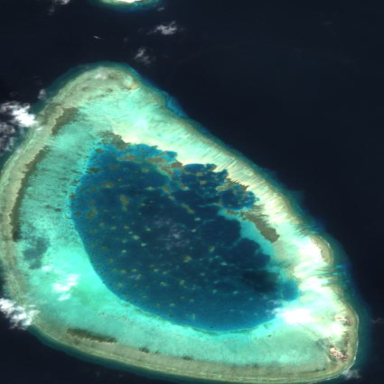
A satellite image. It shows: Island with natural reef.